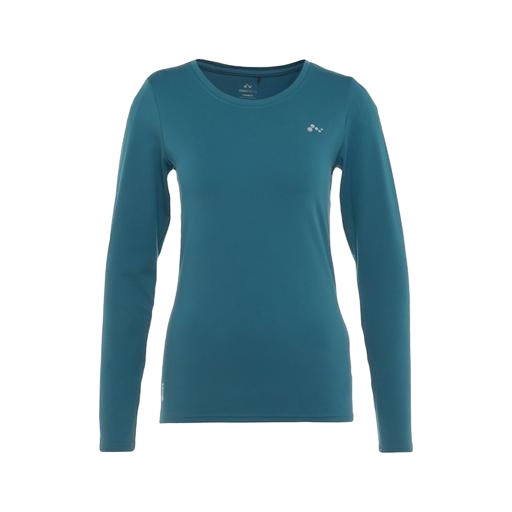
blue iconic women's long-sleeved t-shirt, blue long sleeve sports t-shirt, green women's infinity long-sleeve top, white background